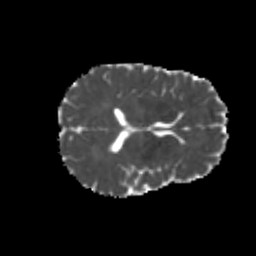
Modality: MD
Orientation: axial
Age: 21
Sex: female
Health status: healthy
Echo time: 0.074 s